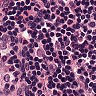
Metastatic tissue present: no